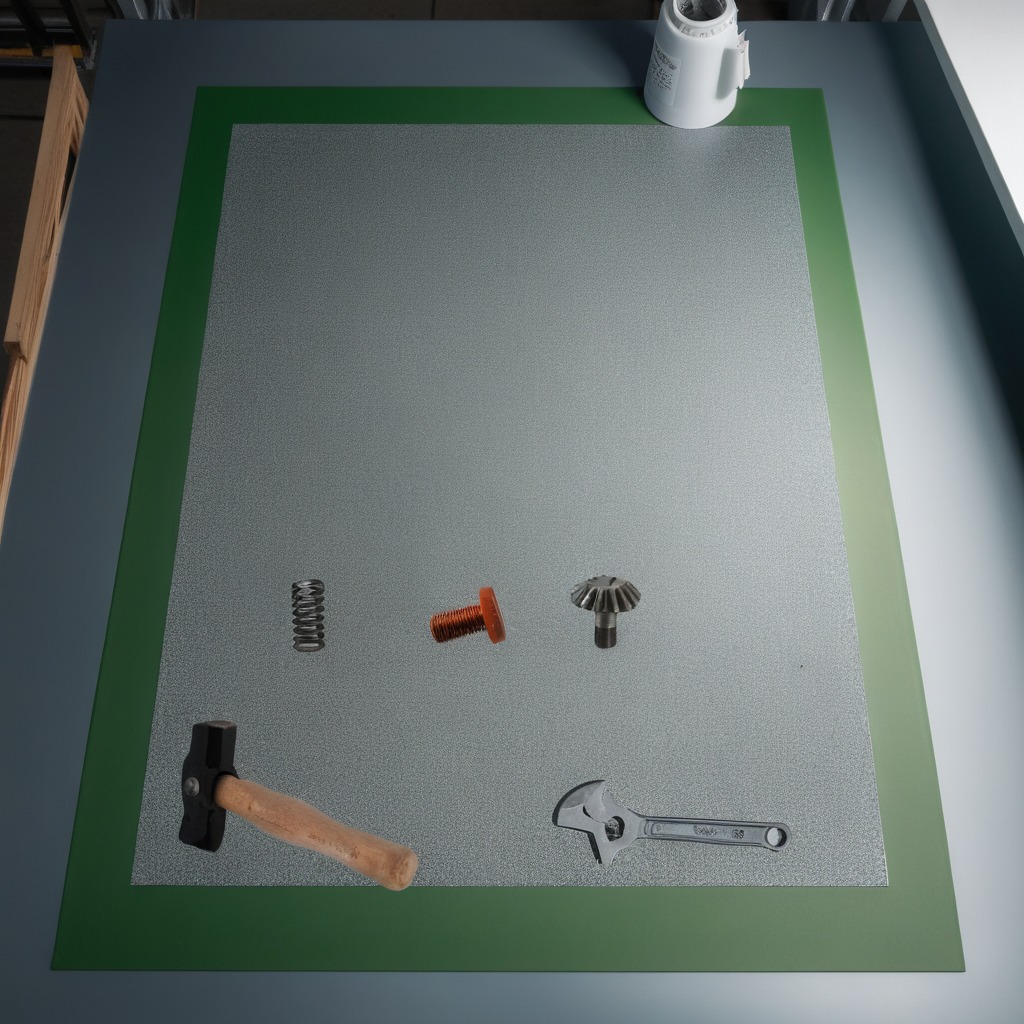
A steel gear with teeth, a metal machine screw, a hammer, a coiled metal spring, and a wrench are lying on a clean granite tabletop inside a workshop under bright overhead lighting crisp shadows high clarity worn but beneath the mat.